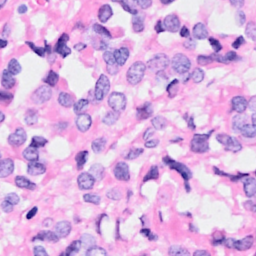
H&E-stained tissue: Breast